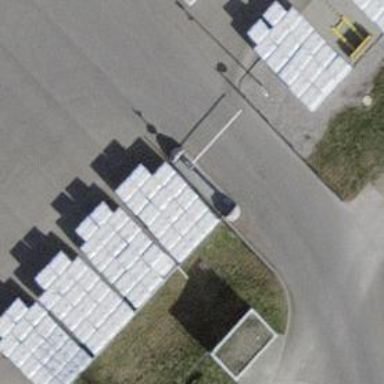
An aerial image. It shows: Lift gate barrier.